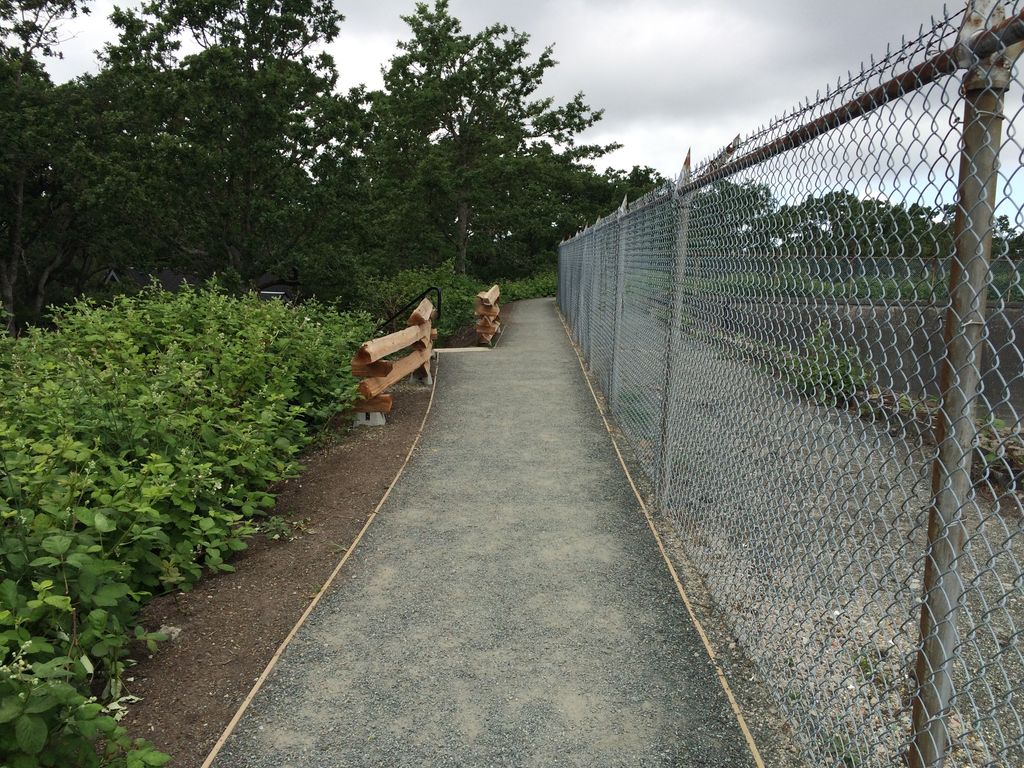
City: victoria